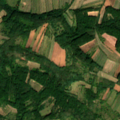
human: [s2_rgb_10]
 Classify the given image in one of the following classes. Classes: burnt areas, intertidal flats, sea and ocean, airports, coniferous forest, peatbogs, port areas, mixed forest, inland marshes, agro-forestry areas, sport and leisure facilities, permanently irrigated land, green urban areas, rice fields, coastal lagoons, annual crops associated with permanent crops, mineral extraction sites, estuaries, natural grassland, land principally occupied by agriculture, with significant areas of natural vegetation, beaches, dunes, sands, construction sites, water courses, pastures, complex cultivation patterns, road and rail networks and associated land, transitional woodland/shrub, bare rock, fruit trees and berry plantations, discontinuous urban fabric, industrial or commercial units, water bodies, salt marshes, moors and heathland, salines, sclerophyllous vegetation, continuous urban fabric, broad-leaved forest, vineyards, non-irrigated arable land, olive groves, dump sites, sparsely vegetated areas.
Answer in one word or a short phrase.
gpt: complex cultivation patterns, land principally occupied by agriculture, with significant areas of natural vegetation, broad-leaved forest